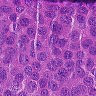
Metastatic tissue present: yes